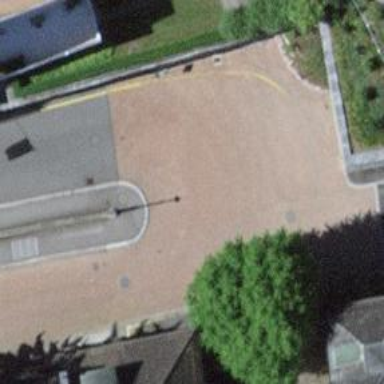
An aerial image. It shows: Kerb barrier.